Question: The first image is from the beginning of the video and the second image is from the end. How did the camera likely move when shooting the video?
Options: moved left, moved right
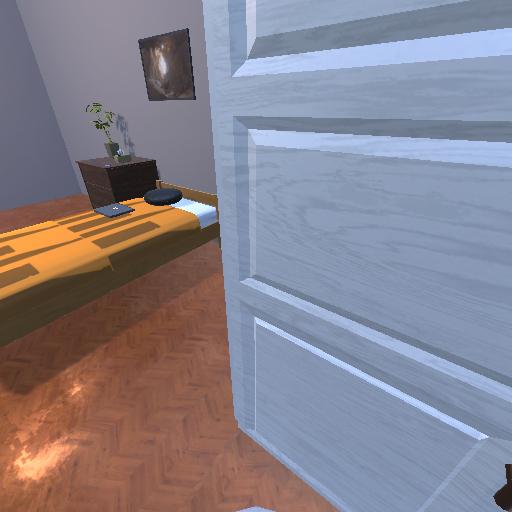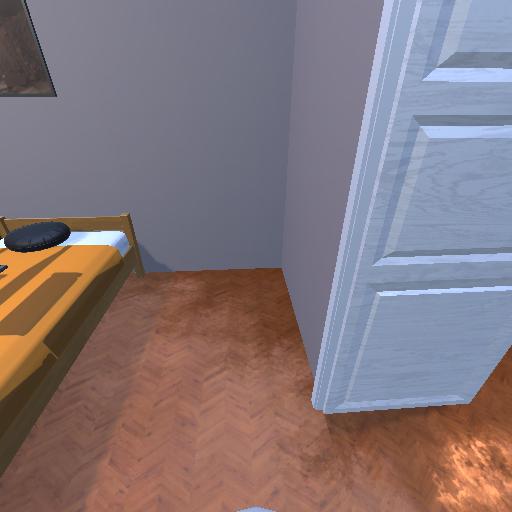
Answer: moved left